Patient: sex M, age 66
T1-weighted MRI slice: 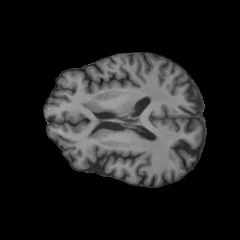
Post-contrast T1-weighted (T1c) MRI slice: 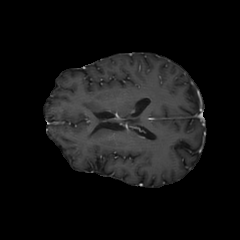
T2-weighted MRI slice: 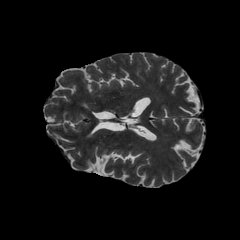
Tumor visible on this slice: no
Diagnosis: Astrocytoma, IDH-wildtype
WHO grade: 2